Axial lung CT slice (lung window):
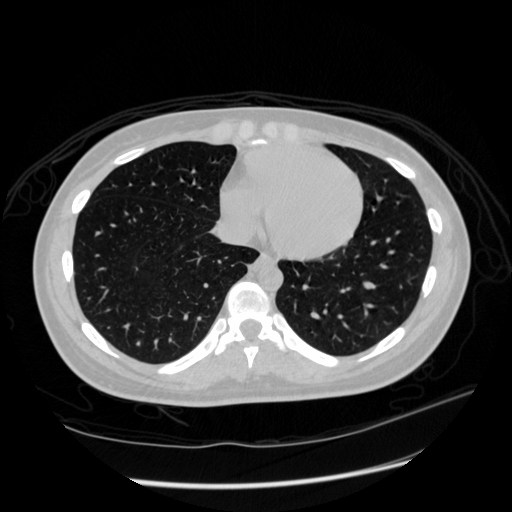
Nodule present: no